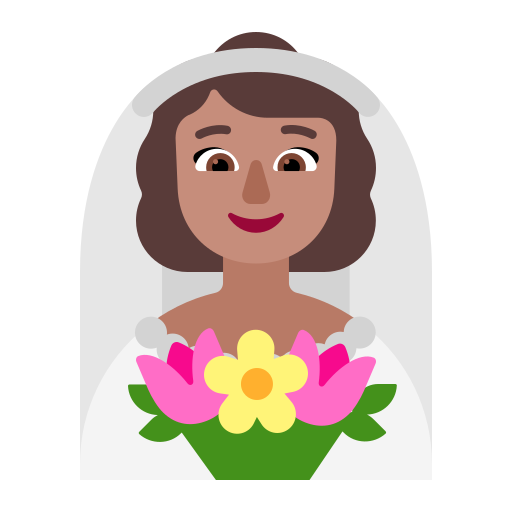
woman with veil flat